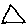
Label: triangle